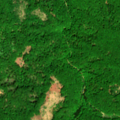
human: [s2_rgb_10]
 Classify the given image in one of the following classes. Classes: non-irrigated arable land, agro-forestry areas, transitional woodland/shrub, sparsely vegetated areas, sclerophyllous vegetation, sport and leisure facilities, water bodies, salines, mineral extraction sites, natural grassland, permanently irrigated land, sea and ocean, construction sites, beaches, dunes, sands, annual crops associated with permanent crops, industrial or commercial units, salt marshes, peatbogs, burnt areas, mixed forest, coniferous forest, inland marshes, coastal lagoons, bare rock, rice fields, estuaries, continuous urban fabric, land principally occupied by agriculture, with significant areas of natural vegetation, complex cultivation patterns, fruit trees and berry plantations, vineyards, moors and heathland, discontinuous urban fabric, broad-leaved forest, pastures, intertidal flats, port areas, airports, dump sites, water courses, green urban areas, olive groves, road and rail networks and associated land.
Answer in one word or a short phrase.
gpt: land principally occupied by agriculture, with significant areas of natural vegetation, broad-leaved forest, natural grassland